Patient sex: M
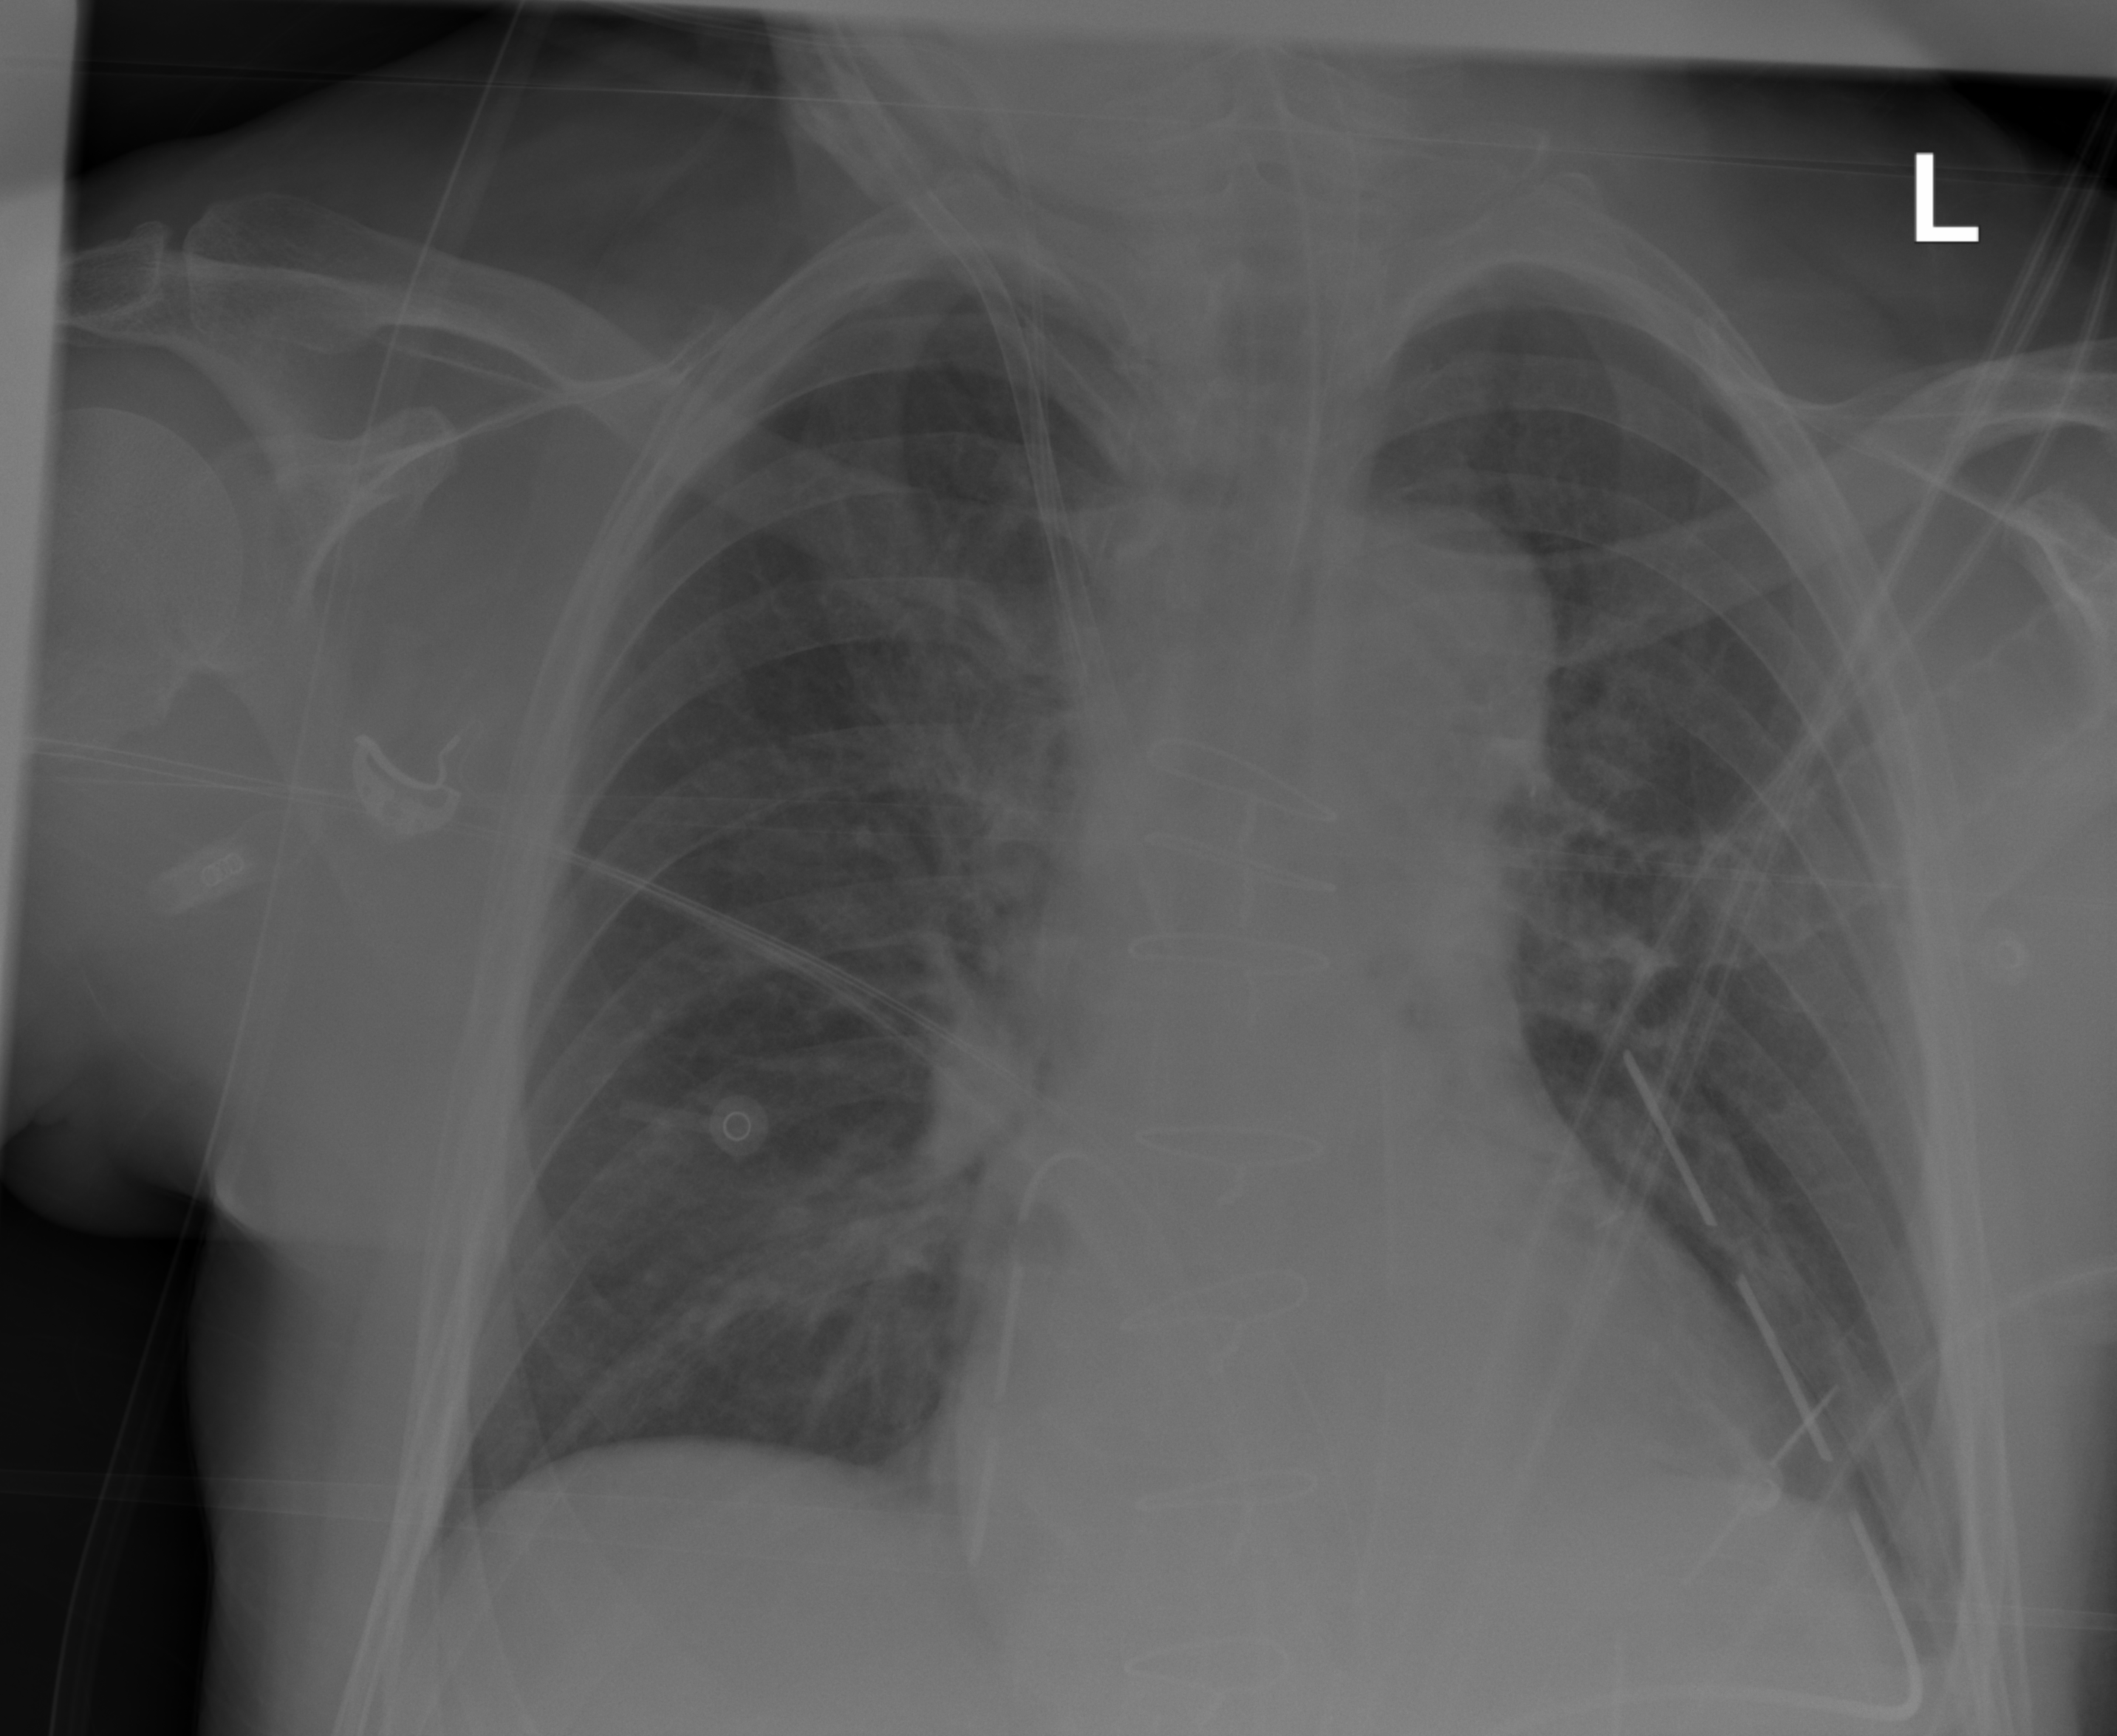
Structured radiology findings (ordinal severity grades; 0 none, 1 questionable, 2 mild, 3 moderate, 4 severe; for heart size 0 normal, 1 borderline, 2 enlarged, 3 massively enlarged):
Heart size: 0
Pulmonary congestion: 0
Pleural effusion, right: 0
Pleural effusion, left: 0
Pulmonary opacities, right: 0
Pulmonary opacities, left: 0
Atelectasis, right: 0
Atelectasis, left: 0